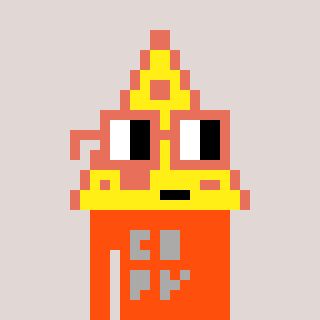
a pixel art character with square orange glasses, a pizza-shaped head and a orange-colored body on a warm background